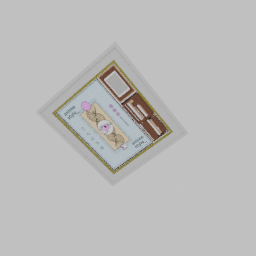
Label: decoration